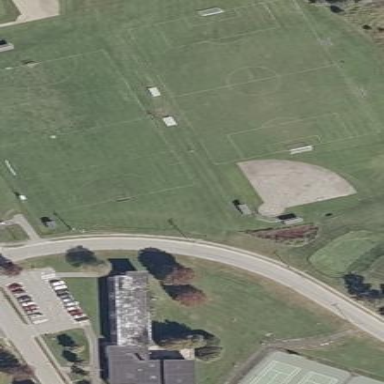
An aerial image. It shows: Baseball pitch for leisure land activities.